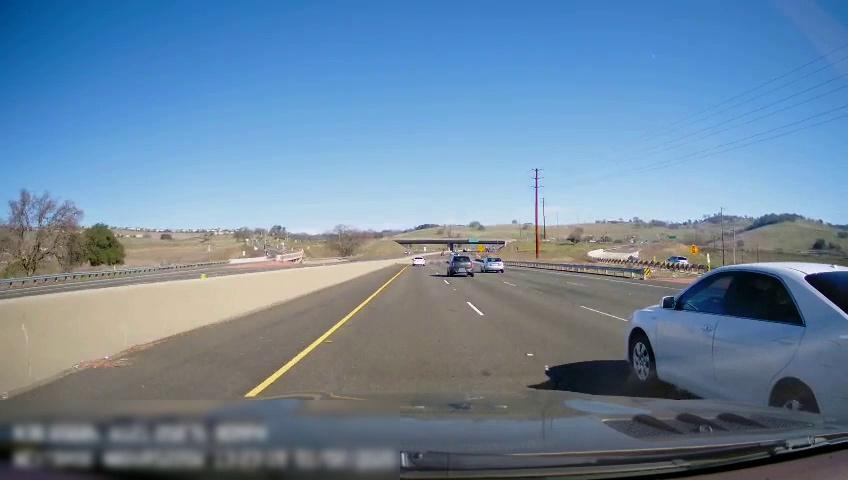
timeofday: Day
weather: Sunny
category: Drivable Space
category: Drivable Space
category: Vehicles | Car
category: Vehicles | Car
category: Vehicles | Car
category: Vehicles | SUV
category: Vehicles | SUV
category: Lanes | Current Lane
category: Lanes | Current Lane
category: Lanes | Alternate Lane
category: Lanes | Alternate Lane
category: Lanes | Alternate Lane
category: Lanes | Opposite Lane
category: Lanes | Opposite Lane
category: Traffic | Signs